Question: The problem that i have with google analytics that it has been eating my head for a while now it is the follow:
since I added a third party iframe into the website the analytics referrals are going nuts, first they were adding fake visits, but this got solved with adding filters. but the referrals still not registing which page refers to the site like it did before...
the google analytics code it is just standar one:
'''
var _gaq = _gaq || [];
_gaq.push(['_setAccount', 'UA-xxxxxxxx-1']);
_gaq.push(['_setDomainName', 'xxxxxxx.xxx']);
_gaq.push(['_setAllowLinker', true]);
_gaq.push(['_trackPageview']);
(function() {
var ga = document.createElement('script'); ga.type = 'text/javascript'; ga.async = true;
ga.src = ('https:' == document.location.protocol ? 'https://ssl' : 'http://www') + '.google-analytics.com/ga.js';
var s = document.getElementsByTagName('script')[0]; s.parentNode.insertBefore(ga, s);
})();
'''
and there is another push events for tracking clicks or functions calls, and the analytics inside the iframe is this one:
'''
var _gaq = _gaq || [];
_gaq.push(['_setAccount', 'UA-xxxxxxxx-3']);
_gaq.push(['_setDomainName', 'b.xxxxxxxxxx.com']);
_gaq.push(['_trackPageview']);
_gaq.push(['external._setAccount', 'UA-xxxxxxxx-1']); //this is my domain ga number
_gaq.push(['external._trackPageview']);
(function() {
var ga = document.createElement('script'); ga.type = 'text/javascript'; ga.async = true;
ga.src = ('https:' == document.location.protocol ? 'https://ssl' : 'http://www') + '.google-analytics.com/ga.js';
var s = document.getElementsByTagName('script')[0]; s.parentNode.insertBefore(ga, s);
})();
'''
and they also have this:
'''
<script type="text/javascript">
/* <![CDATA[ */
var google_conversion_id = 979036530;
var google_conversion_language = "da";
var google_conversion_format = "2";
var google_conversion_color = "ffffff";
var google_conversion_label = "-BBnCIbQiwUQ8tLr0gM";
var google_conversion_value = 0;
/* ]]> */
</script>
<script type="text/javascript" src="//www.googleadservices.com/pagead/conversion.js">
</script>
'''
any idea what could be creating this mix on the google analytics referrals? any help it is really appreciated thanks
Before i forget i did add filters like this one:

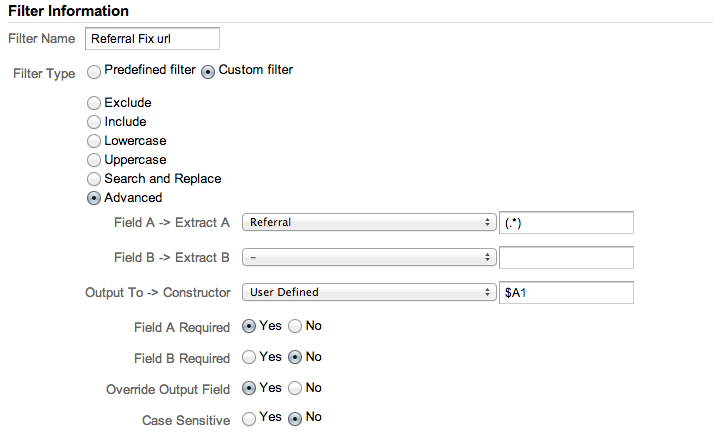
Answer: No it should work fine if everything is set-up correctly. Although, it is particular.
## Questions
- - - -
## Ideas/Solutions
You should try and have utm variables in your urls whenever possible. Referral urls are flakey and don't work between new windows or http/https changes. So your link between your window and iframe is definitely NOT passing referral data by default.
When switching pages between domains normally you need to use <URL>. The only thing _setAllowLinker lets you do is use the _link method and it has no other magic really that helps you.
In your case you need to set the iframe to something like about:blank at first, then:
'''
_gaq.push(function() {
var pageTracker = _gat._getTrackerByName();
var iframe = document.getElementById('third-party-iframe');
iframe.src = pageTracker._getLinkerUrl('http://3rdparty-iframe');
});
'''
Which will change the iframe's location as soon as google analytics loads. This sucks a little bit. You may want to have a check of some sort, if gaq fails to load after some time load the iframe anyways.